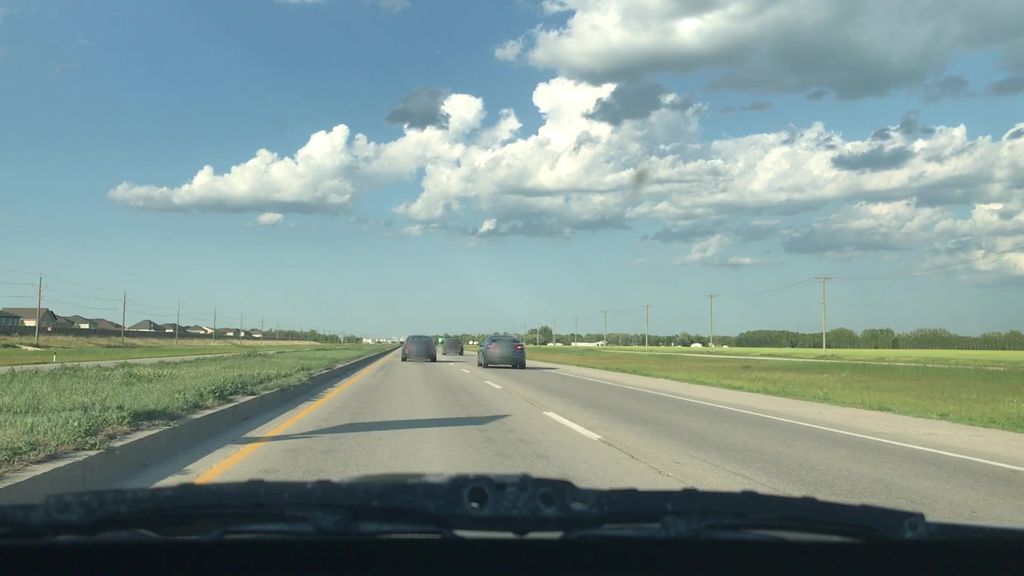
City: winnipeg